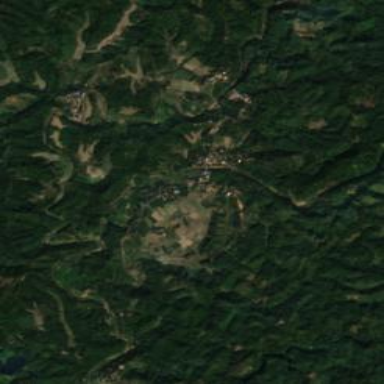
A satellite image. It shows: Village area.